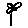
Label: flower